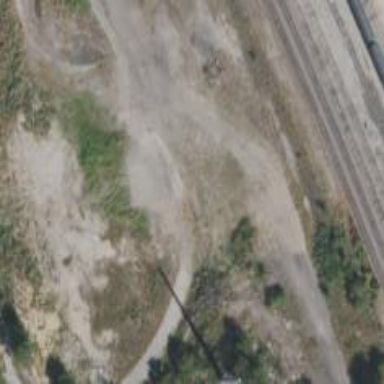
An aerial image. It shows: Abandoned railway.